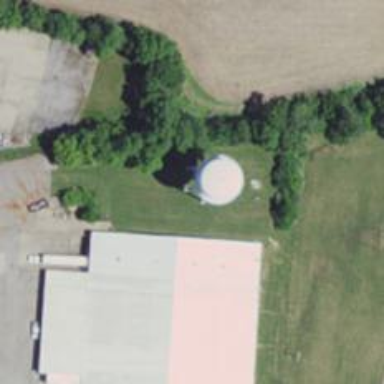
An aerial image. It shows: Water tower that is man-made.